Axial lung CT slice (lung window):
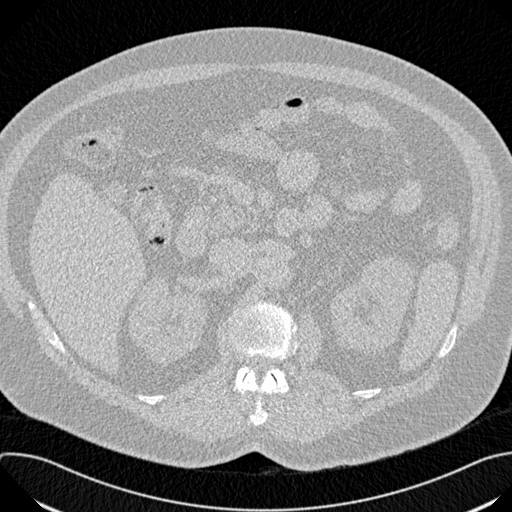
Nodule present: no